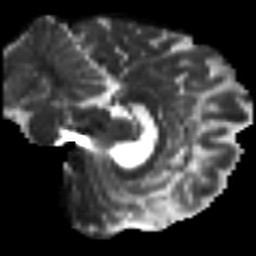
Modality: T2w
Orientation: sagittal
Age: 37
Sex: female
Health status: ill
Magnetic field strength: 3 T
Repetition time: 8.4 s
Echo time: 0.0926 s